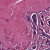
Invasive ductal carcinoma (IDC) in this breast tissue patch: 1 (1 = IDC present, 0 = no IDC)